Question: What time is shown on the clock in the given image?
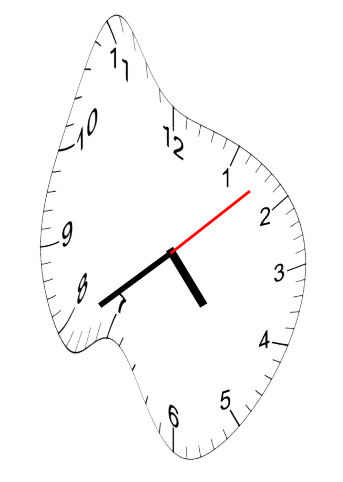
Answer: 04:39:08